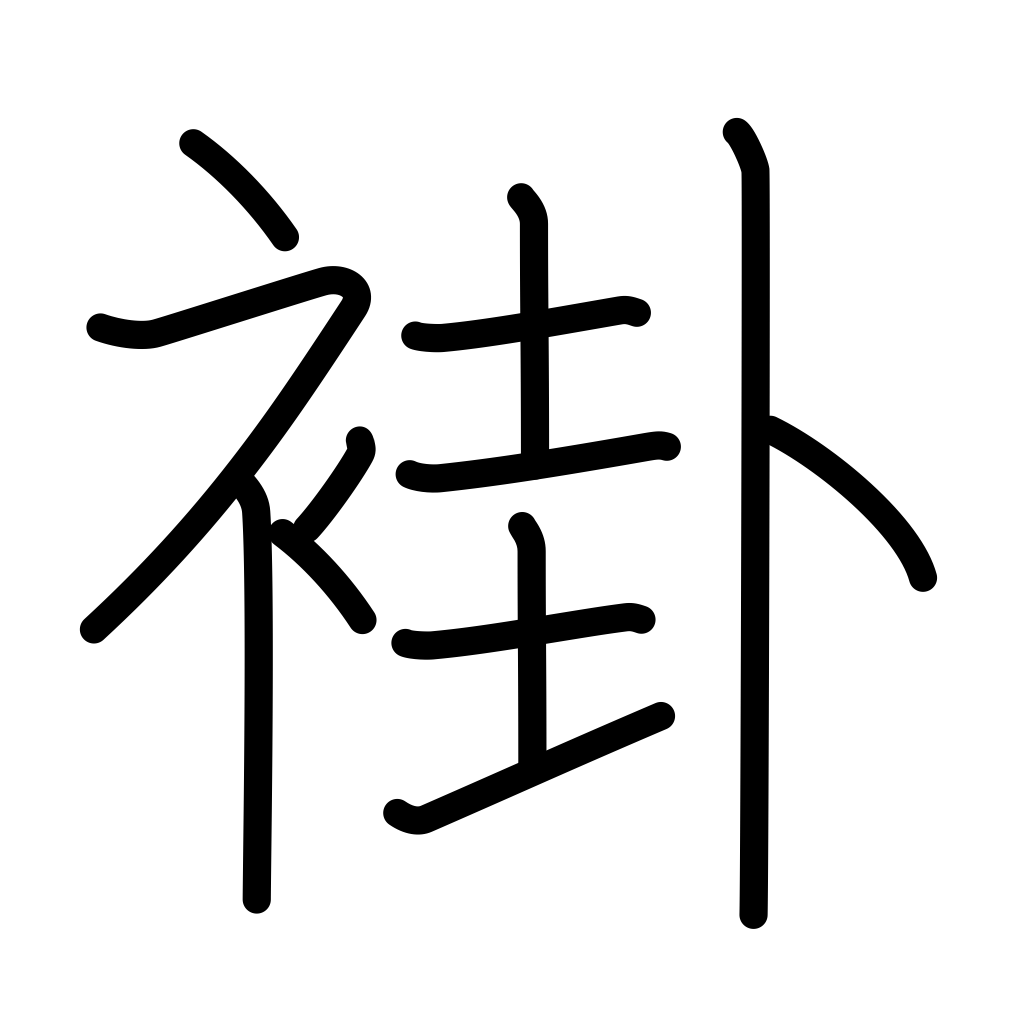
Meaning: ancient ordinary kimono